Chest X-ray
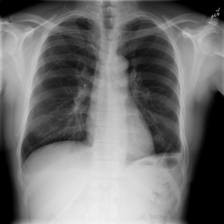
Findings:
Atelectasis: negative
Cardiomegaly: negative
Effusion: positive
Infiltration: negative
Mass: negative
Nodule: negative
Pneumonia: negative
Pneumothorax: negative
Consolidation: negative
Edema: negative
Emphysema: negative
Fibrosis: negative
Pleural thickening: negative
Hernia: negative